Question: I am using Jackcess API in my Eclipse plugin project. I added 'jackcess-2.1.0.jar' file under . I included the jar under my Binary build and in 'build.properties'. I successfully make a connection using connection string but my 'DatabaseBuilder.open()' call is not executing. My code is
'''
public void run() {
try {
File tempTarget = File.createTempFile("eap-mirror", "eap");
try {
this.source = DriverManager.getConnection(EaDbStringParser.eaDbStringToJdbc(sourceString));
this.source.setReadOnly(true);
try {
FileUtils.copyFile(new File(templateFileString), tempTarget);
} catch (IOException e) {
e.printStackTrace();
}
// Changes
try {
this.target = DatabaseBuilder.open(tempTarget);
} catch (IOException e) {
e.printStackTrace();
}
Collection<String> tables = selectTables(source);
long time = System.currentTimeMillis();
for (String tableName : tables) {
long tTime = System.currentTimeMillis();
Table table = target.getTable(tableName);
System.out.print("Mirroring table " + tableName + "...");
table.setOverrideAutonumber(true);
copyTable(table, source, target);
System.out.println(" took "+ (System.currentTimeMillis() - tTime));
}
System.out.println("Done. Overall time: "+ (System.currentTimeMillis() - time));
System.out.println("done");
} catch (SQLException e) {
e.printStackTrace();
} catch (IOException e) {
e.printStackTrace();
} finally {
// More Code here
} catch (IOException e1) {
}
}
'''
When I run the class in debug mode and I reach 'DatabaseBuilder.open' call it fails.
Here is my project structure:

Can anyone tell me the possible reason for it ?
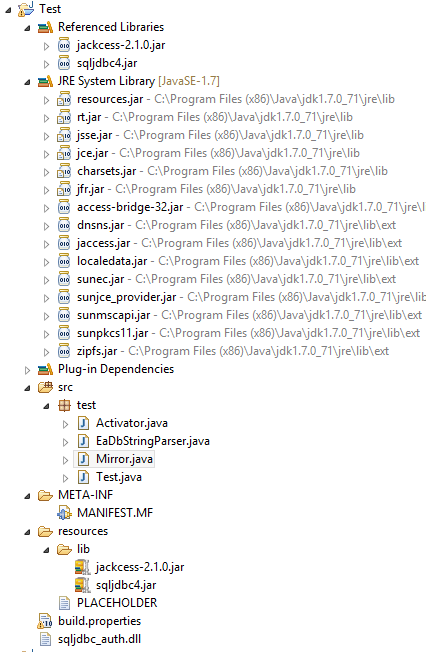
Answer: The '.open' method of 'DatabaseBuilder' expects to open an existing well-formed Access database file. The '.createTempFile' method of 'java.io.File' creates a 0-byte file. So, the code
'''
File dbFile;
try {
dbFile = File.createTempFile("eap-mirror", "eap");
try (Database db = DatabaseBuilder.open(dbFile)) {
System.out.println(db.getFileFormat());
} catch (IOException ioe) {
ioe.printStackTrace(System.out);
}
} catch (Exception e) {
e.printStackTrace(System.out);
} finally {
System.out.println("Finally...");
}
'''
will cause Jackcess to throw
> java.io.IOException: Empty database file
when it tries to do 'DatabaseBuilder.open(dbFile)'.
Instead, you should 'DatabaseBuilder.create' to convert the 0-byte file into a real Access database file like this
'''
File dbFile;
try {
dbFile = File.createTempFile("eap-mirror", ".accdb");
dbFile.deleteOnExit();
try (Database db = DatabaseBuilder.create(Database.FileFormat.V2010, dbFile)) {
System.out.println(db.getFileFormat());
} catch (IOException ioe) {
ioe.printStackTrace(System.out);
}
} catch (Exception e) {
e.printStackTrace(System.out);
} finally {
System.out.println("Finally...");
}
'''